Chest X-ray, AP view. Patient: 10 years old, sex F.
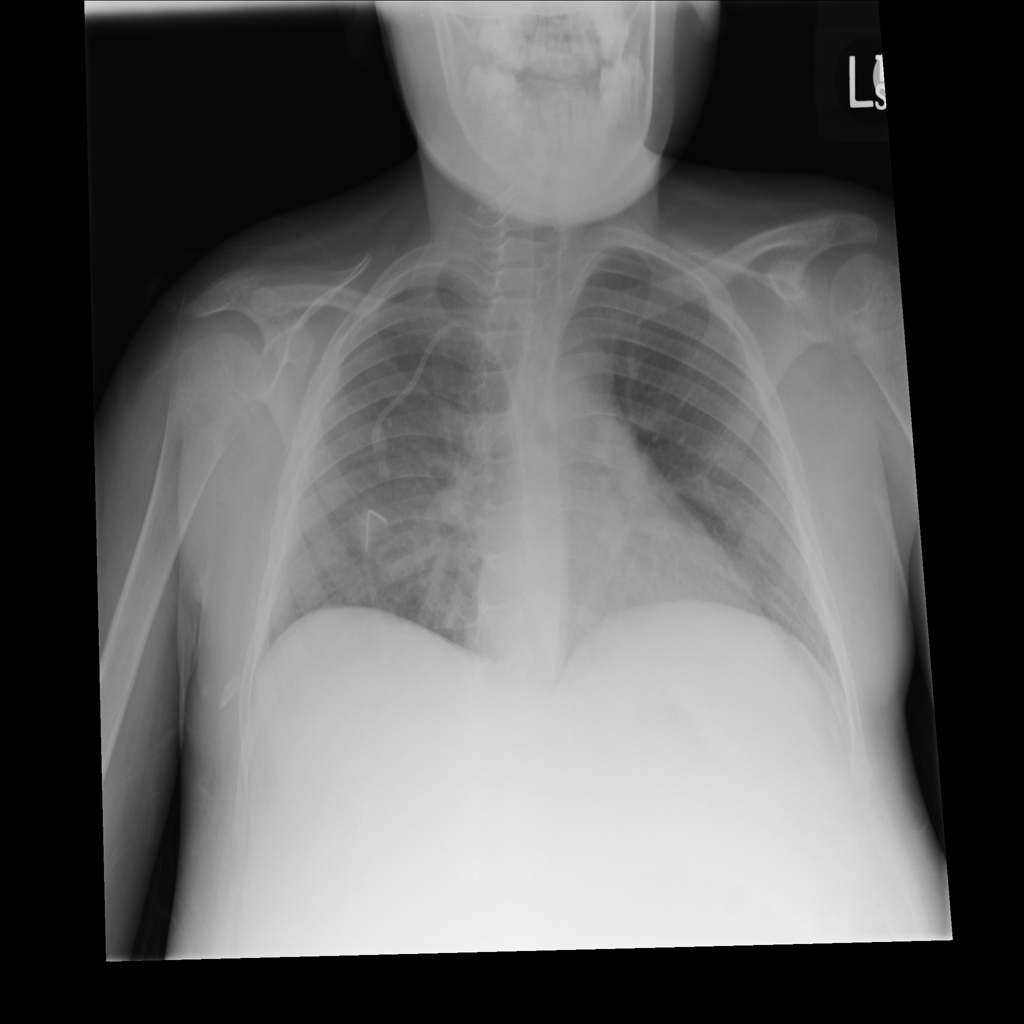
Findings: No Finding